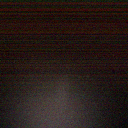
Screen state: off